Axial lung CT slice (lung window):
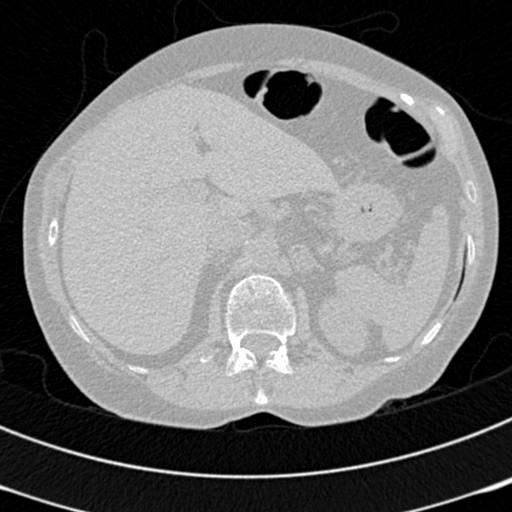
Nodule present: no